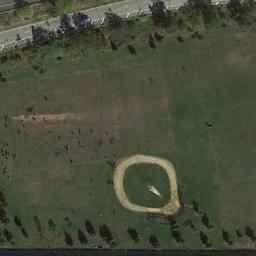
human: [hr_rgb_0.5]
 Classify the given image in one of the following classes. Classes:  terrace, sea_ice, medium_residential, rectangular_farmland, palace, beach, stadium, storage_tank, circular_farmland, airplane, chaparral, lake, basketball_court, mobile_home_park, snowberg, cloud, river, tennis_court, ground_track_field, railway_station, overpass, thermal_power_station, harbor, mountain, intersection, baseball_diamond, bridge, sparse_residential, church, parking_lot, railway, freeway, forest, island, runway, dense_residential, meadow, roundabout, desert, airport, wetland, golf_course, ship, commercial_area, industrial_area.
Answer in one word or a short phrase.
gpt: baseball_diamond